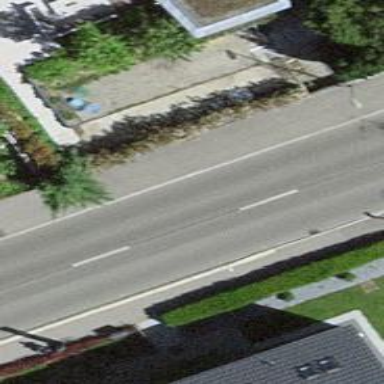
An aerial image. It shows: Bus stop with designated public transport stop position.